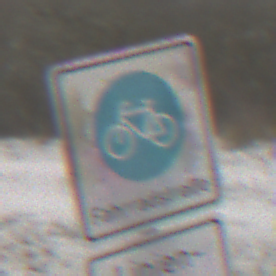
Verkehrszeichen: BeginnFahrradstrasse
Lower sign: BesondereFahrzeugeUndTransportgueter2
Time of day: Midday
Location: Outdoor (Nature)
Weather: Overcast
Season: Winter
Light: Natural